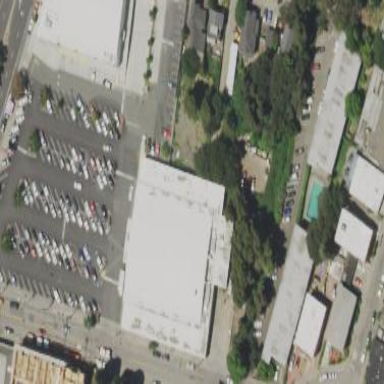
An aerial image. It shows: Supermarket building.